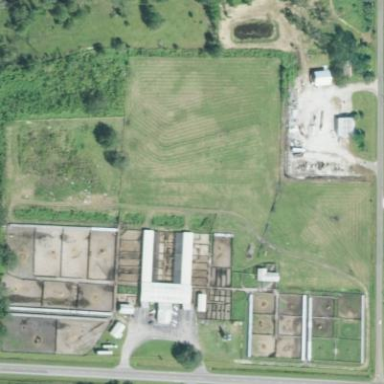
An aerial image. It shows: Feedlot in farmyard.